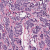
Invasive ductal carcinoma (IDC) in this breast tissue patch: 1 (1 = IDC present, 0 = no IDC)